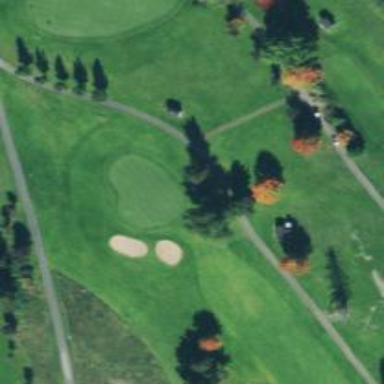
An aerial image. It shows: Service road used as golf cart path.